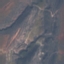
Label: HerbaceousVegetation